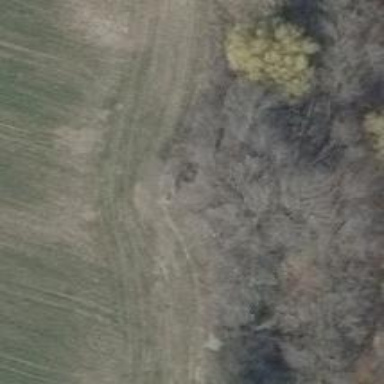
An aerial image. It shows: Hunting stand.